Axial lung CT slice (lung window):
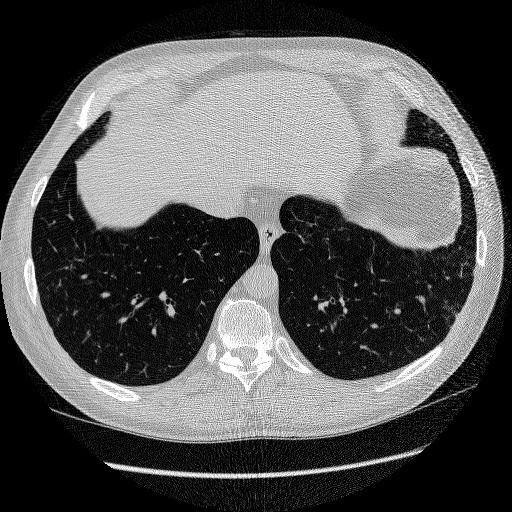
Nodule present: no